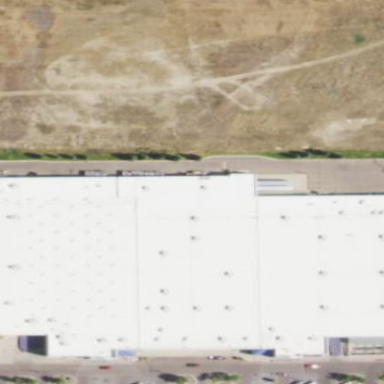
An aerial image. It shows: Retail building housing supermarket.